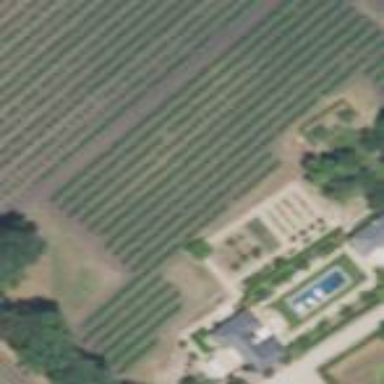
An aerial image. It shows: Vineyard with grape crops.